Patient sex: M
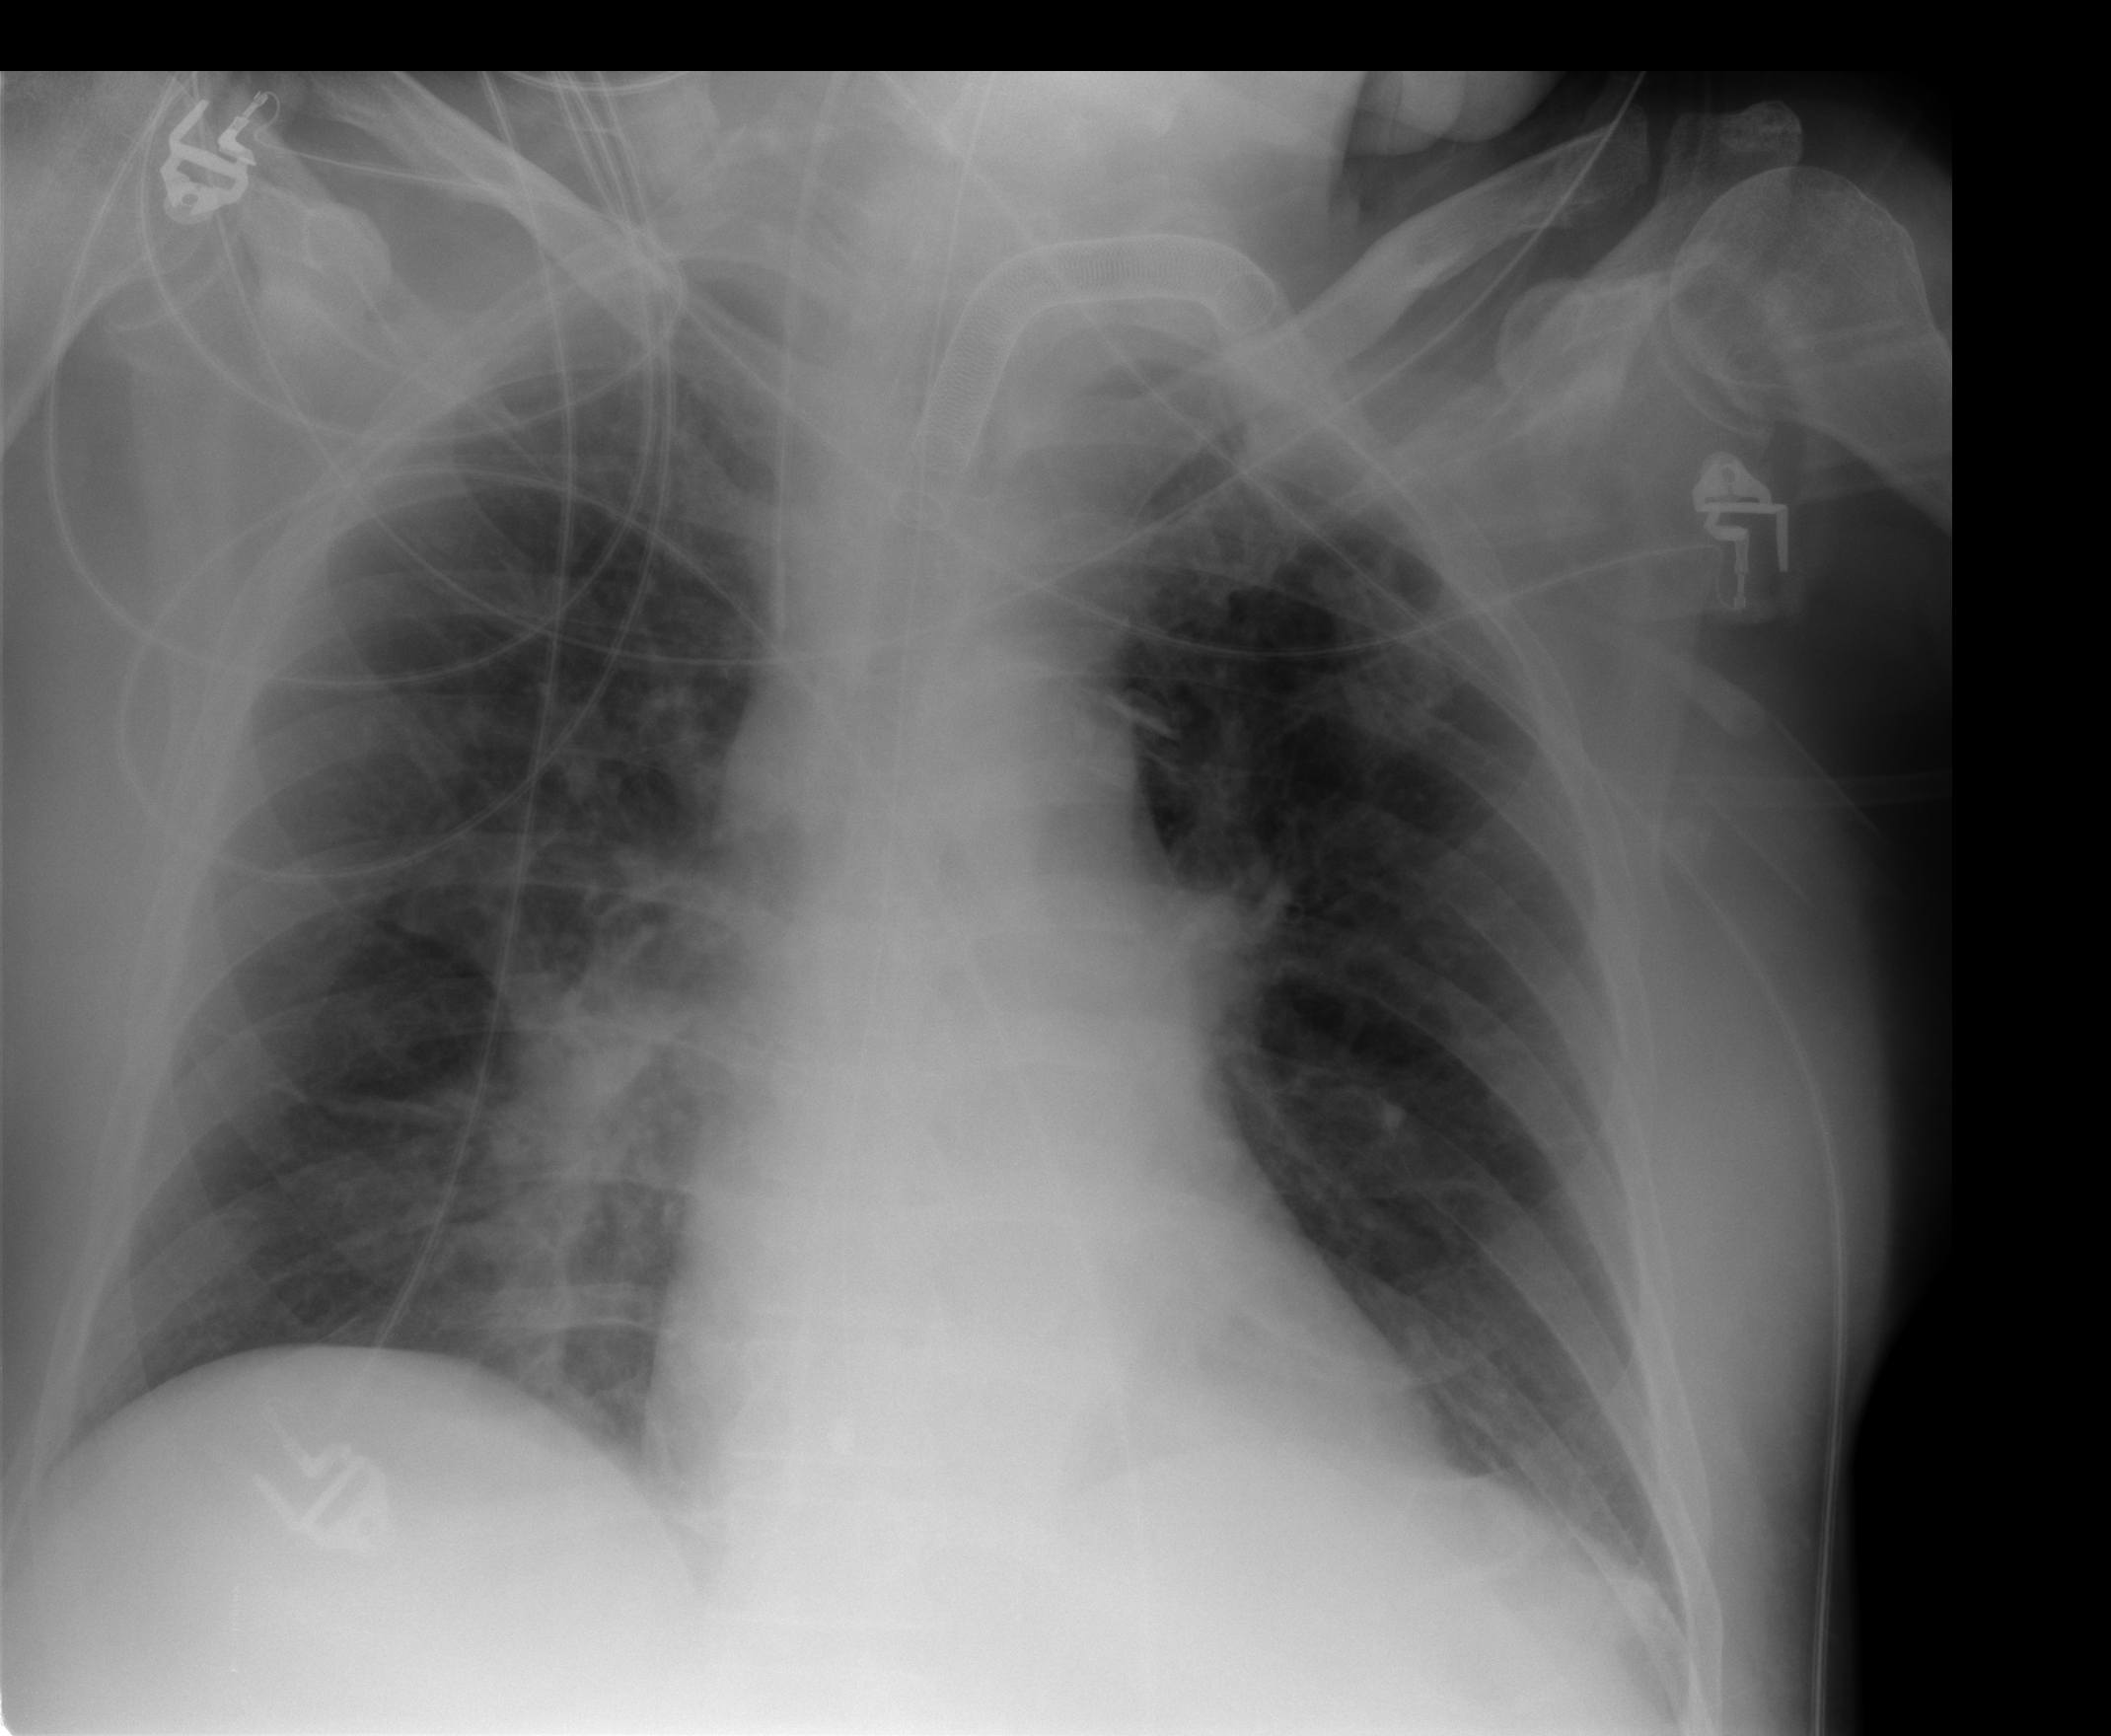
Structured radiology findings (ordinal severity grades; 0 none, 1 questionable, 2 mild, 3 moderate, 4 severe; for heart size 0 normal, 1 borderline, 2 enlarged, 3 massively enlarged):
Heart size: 0
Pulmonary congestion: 1
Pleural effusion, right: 0
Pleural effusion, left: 1
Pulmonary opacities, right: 1
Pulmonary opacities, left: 0
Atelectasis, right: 2
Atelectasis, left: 2